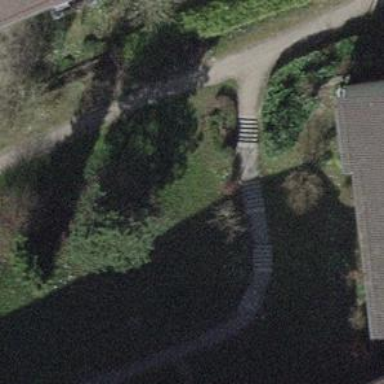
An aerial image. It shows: Steps made of paving stones.